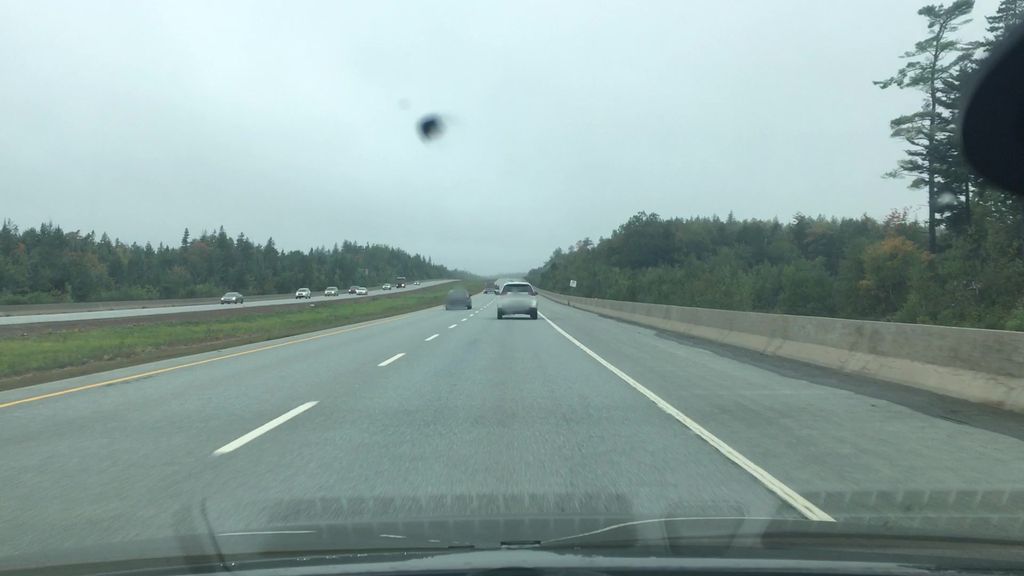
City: halifax